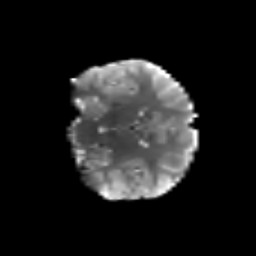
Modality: T2w
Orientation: coronal
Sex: male
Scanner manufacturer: siemens
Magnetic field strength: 3 T
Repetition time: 5 s
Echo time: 0.071 s